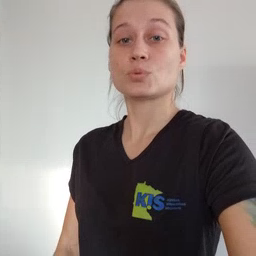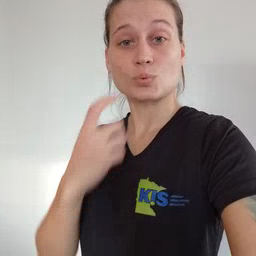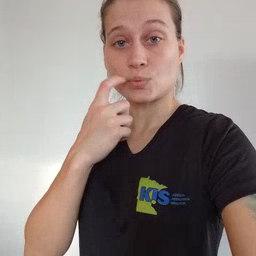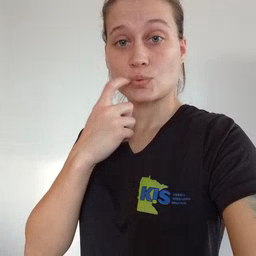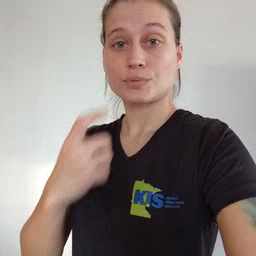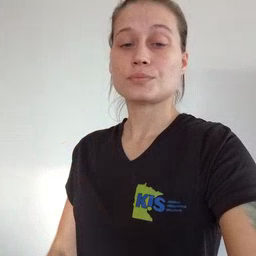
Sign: tooth